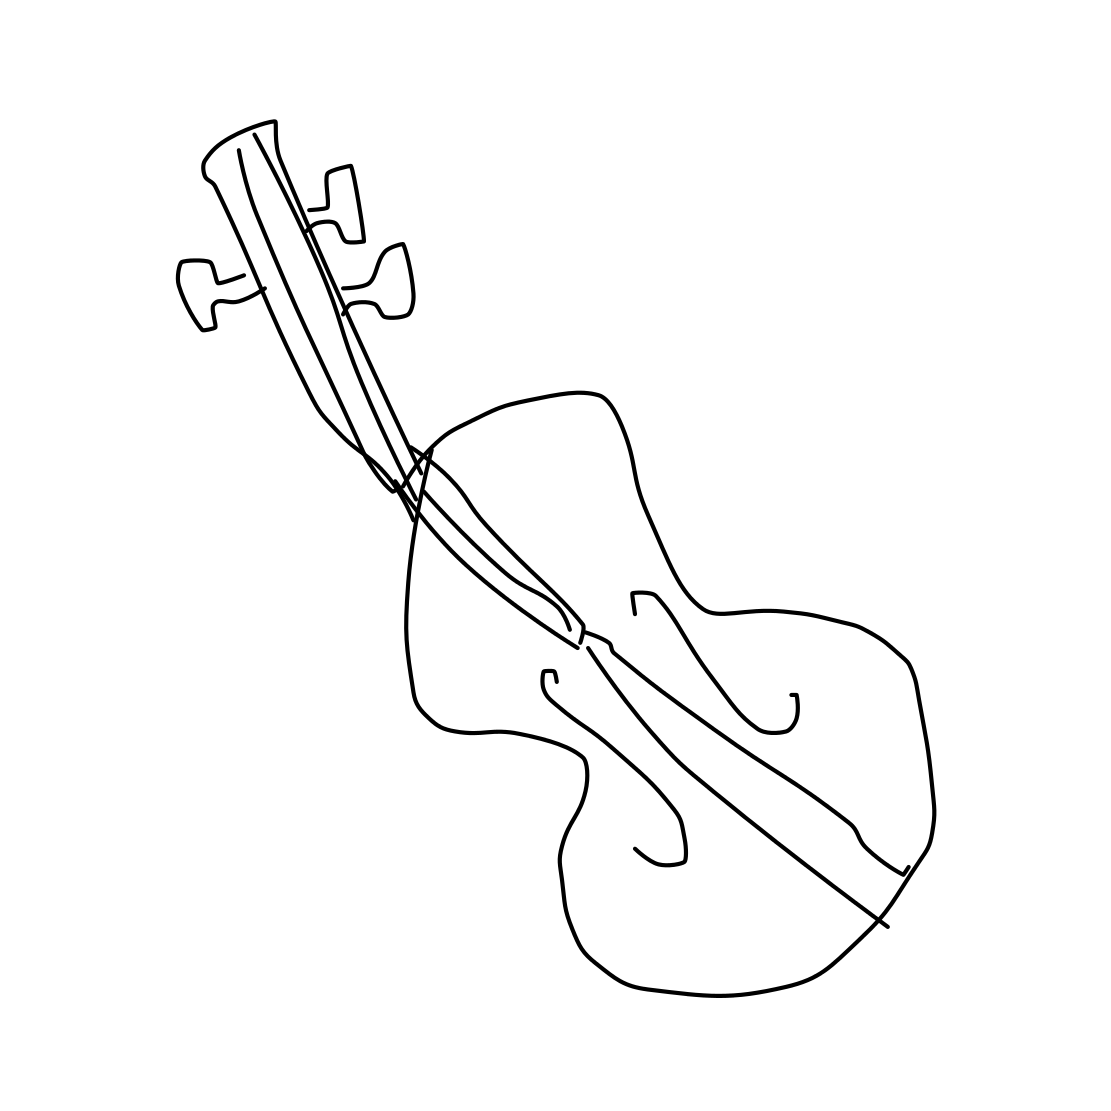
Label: violin